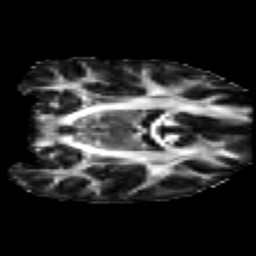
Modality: FA
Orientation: coronal
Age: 24
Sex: male
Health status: healthy
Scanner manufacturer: philips
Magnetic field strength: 3 T
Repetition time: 10.623 s
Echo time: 0.07044 s